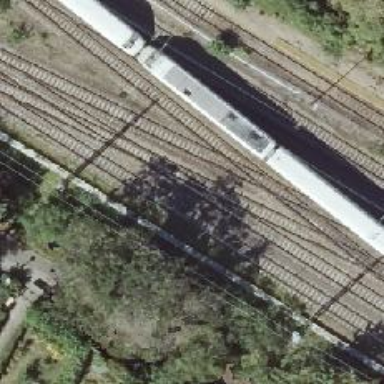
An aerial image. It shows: Railway track with contact line for electrification.